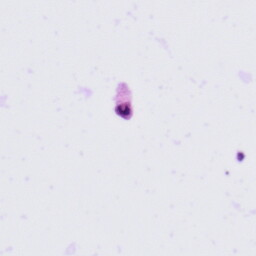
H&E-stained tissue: Tonsil